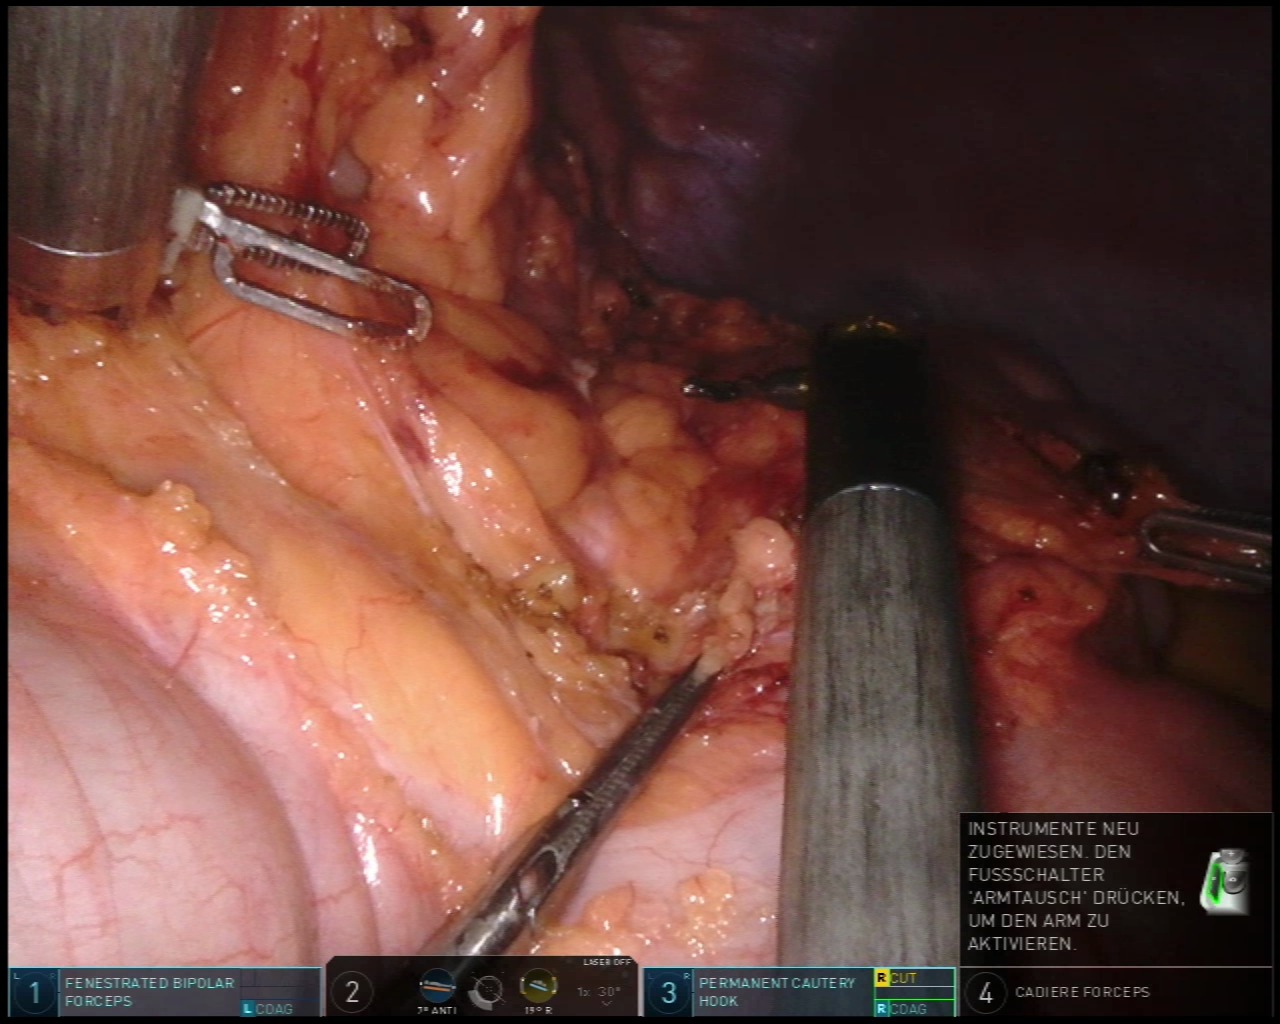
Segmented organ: stomach
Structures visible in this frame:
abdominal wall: yes
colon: yes
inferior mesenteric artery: no
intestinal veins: no
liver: no
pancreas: no
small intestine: no
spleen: no
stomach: yes
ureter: no
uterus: no
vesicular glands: no